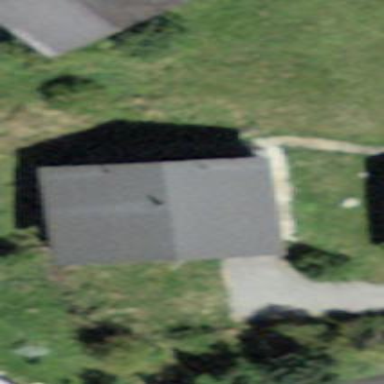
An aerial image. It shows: Simple and straightforward house.